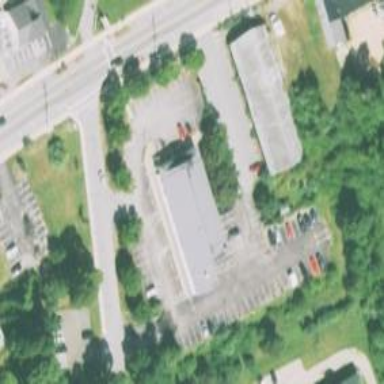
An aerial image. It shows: Post office.